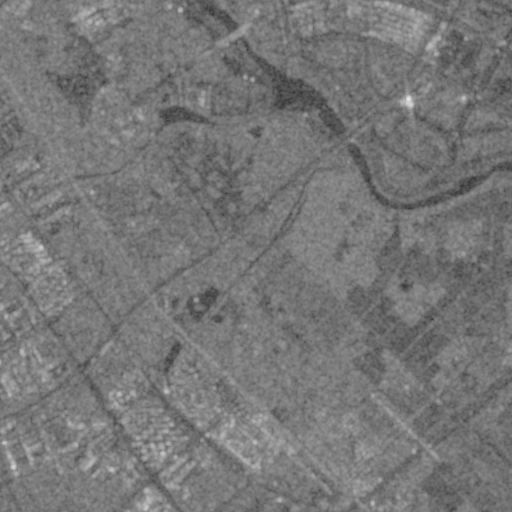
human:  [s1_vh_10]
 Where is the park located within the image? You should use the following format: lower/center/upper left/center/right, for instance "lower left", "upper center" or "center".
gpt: The park is located in the lower left of the image.
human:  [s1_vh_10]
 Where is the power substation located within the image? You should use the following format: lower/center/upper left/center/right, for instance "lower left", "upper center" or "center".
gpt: The power substation is located in the upper left of the image.
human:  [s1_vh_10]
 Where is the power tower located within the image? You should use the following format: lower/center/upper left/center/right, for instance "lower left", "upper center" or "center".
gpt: The power tower is located in the left of the image.
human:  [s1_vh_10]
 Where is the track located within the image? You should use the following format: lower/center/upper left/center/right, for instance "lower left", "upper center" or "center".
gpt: There is no track in the image.

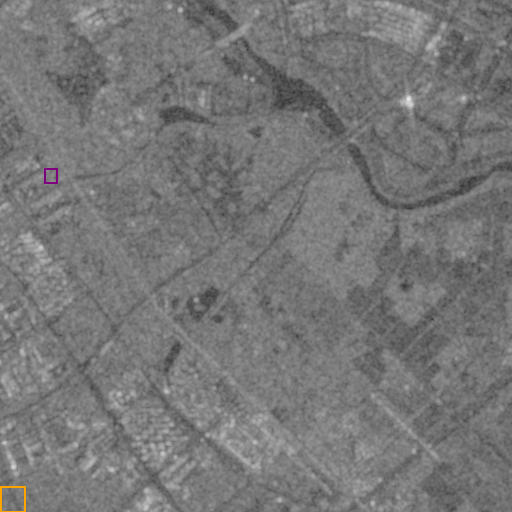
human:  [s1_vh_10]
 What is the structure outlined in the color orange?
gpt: The structure outlined in orange is a park.
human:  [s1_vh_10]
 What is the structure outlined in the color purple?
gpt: The structure outlined in purple is a power substation.
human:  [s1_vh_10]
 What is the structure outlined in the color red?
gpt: There is no red outline.